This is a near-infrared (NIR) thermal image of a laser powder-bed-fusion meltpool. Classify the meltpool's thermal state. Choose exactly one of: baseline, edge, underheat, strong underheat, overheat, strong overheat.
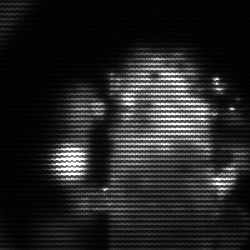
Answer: strong underheat